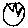
Label: circle